Question: Please see screenshot:

Goal:
- - -
The left hand side of the screenshot shows the output that Id like. The RHS shows the table data. All of the comments are held in 1 table.
Im a beginner with SQL queries, the best I can do is:
'''
SELECT *
FROM [Comments]
WHERE ([ArticleId] = @ArticleId) ORDER BY [ThreadId] DESC, [DateMade]
'''
This somewhat does the job, but it obviously neglects the rating. So the above statement would show output where Bobs Comment and all of the children comments are before Amy's and her childrens comments.
How can I run this query correctly?
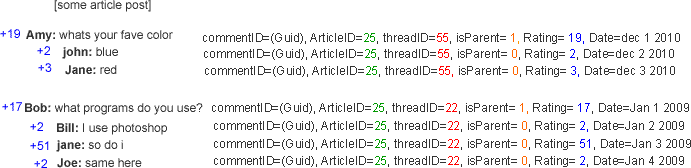
Answer: '''
SELECT c.*
FROM Comments AS c
JOIN Comments AS tr ON tr.threadID = c.threadID
AND tr.ArticleId = c.ArticleId AND tr.isParent = 1
WHERE (c.ArticleId = @ArticleId)
ORDER BY tr.Rating DESC, c.ThreadId DESC, c.DateMade
'''
You have to join the table with itself to get the parents rating
then you sort by the thread rating first, then by thread id in case many threads have the same rating, and then by comment date.
You dont have to shove int sorting by 'c.isParent DESC' before date cause this is the oldest comment in the thread.